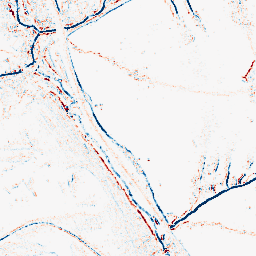
Category: morphological
Decomposition family: morphological_square
Decomposition parameters: operation: average
size: 3
Upsampling method: cubic_mitchell
Upsampling parameters: scale: 8
Upsampling scale: 8